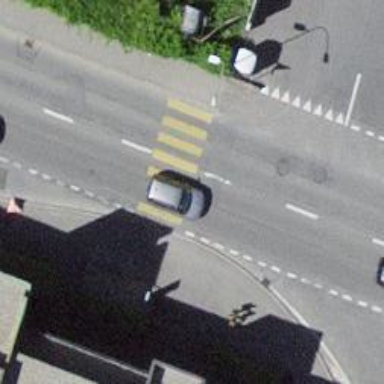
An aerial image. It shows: Zebra crossing on the road.